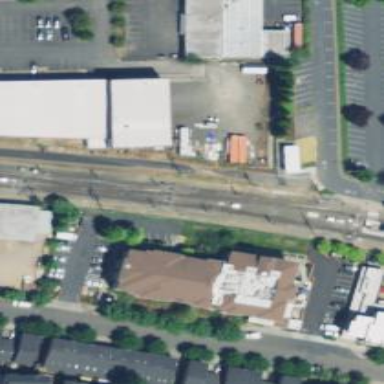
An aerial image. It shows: Light rail railway with electrified contact line.